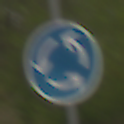
Verkehrszeichen: Kreisverkehr
Umgebung: Outdoor, Nature
Tageszeit: MorningAfternoon
Wetter: Overcast
Licht: Natural
Jahreszeit: NotSpecified
Kontrast: LowContrast